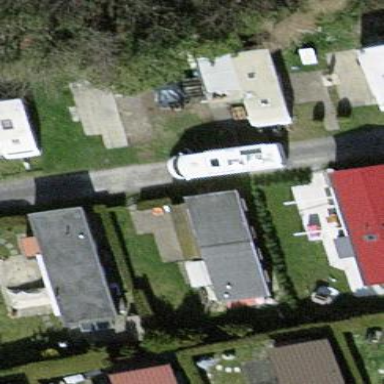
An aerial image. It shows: Static caravan building.